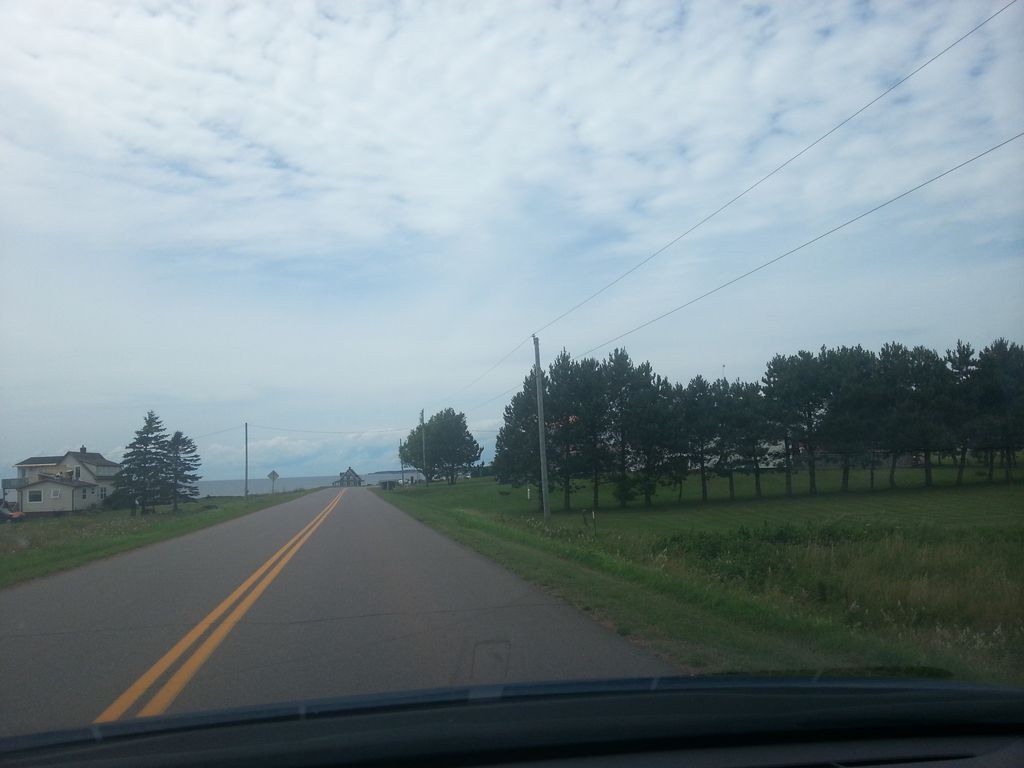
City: charlottetown